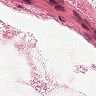
Metastatic tissue present: no